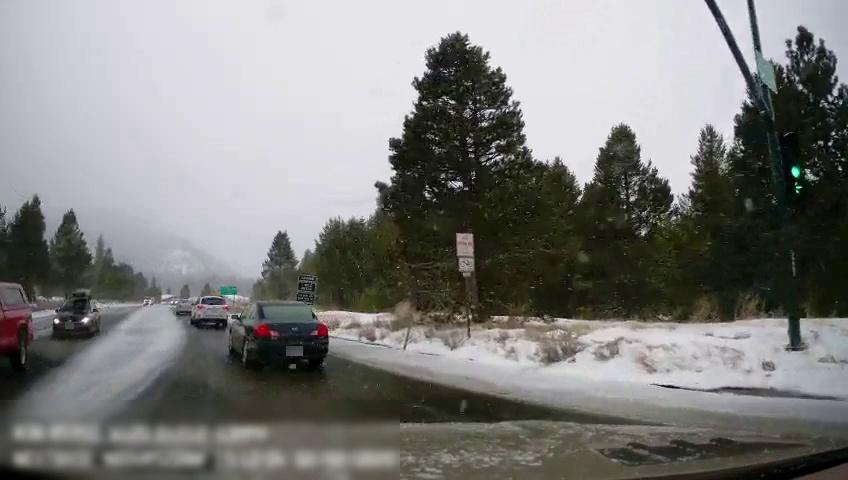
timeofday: Day
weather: Snowy
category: Drivable Space
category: Vehicles | Car
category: Vehicles | SUV
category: Vehicles | Car
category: Vehicles | SUV
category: Vehicles | Car
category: Vehicles | SUV
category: Traffic | Lights
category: Traffic | Signs
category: Traffic | Signs
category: Traffic | Signs
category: Traffic | Signs
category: Traffic | Signs
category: Traffic | Signs